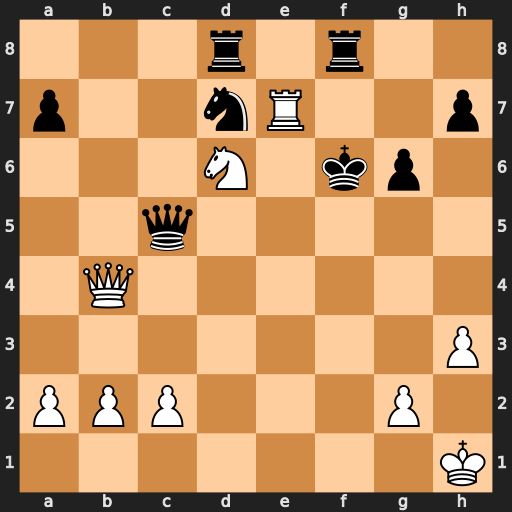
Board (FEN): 3r1r2/p2nR2p/3N1kp1/2q5/1Q6/7P/PPP3P1/7K
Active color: w
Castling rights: -
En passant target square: -
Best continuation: Ne4+ Kxe7 Nxc5 Nxc5 Qxc5+